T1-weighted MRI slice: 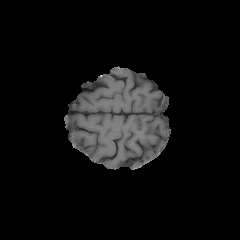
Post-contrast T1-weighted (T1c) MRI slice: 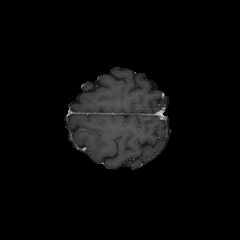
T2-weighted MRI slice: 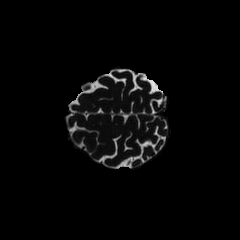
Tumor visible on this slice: yes